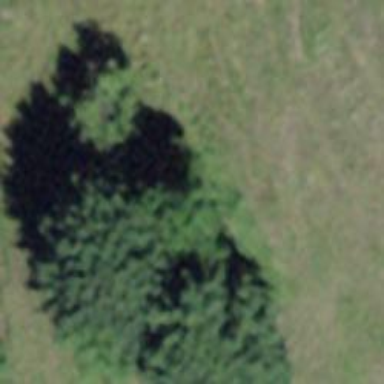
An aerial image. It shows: Woodland consisting of broadleaved trees.